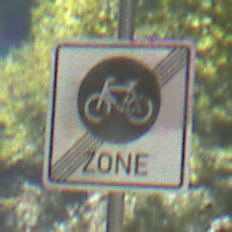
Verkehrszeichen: EndeFahrradzone
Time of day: Midday
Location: Outdoor (RoadRail)
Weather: Clear
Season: NotSpecified
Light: Natural